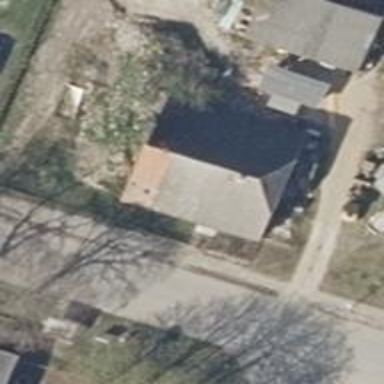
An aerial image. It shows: Simple house.